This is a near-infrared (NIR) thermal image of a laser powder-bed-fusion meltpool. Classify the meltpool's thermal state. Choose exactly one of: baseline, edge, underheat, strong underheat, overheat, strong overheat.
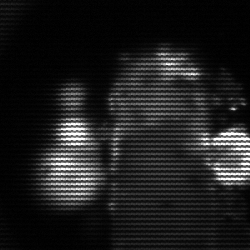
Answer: strong underheat